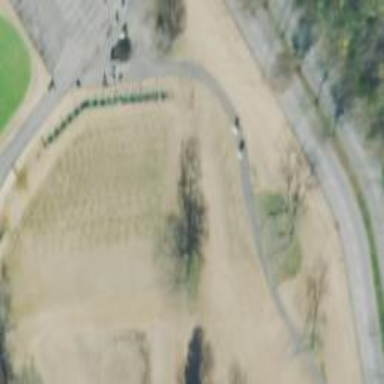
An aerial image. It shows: Grass area designated as golf tee.